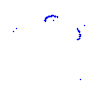
Particle: kaon